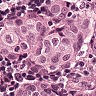
Metastatic tissue present: yes